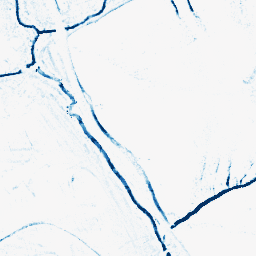
Category: morphological
Decomposition family: morphological_ellipse
Decomposition parameters: operation: closing
width: 5
height: 5
Upsampling method: cubic_catmull_rom
Upsampling parameters: scale: 8
Upsampling scale: 8